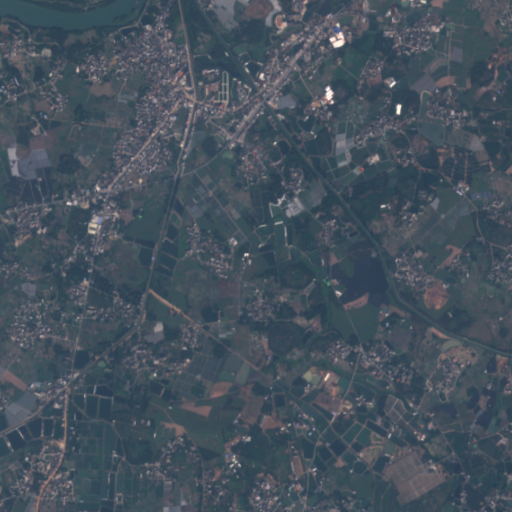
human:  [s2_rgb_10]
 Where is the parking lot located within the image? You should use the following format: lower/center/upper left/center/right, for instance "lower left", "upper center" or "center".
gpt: The parking lot is located in the upper left of the image.
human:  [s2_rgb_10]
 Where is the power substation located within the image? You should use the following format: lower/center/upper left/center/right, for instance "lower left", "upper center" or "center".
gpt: The power substation is located in the lower right of the image.
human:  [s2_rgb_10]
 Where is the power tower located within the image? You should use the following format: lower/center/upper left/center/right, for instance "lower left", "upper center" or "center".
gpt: There is no power tower in the image.